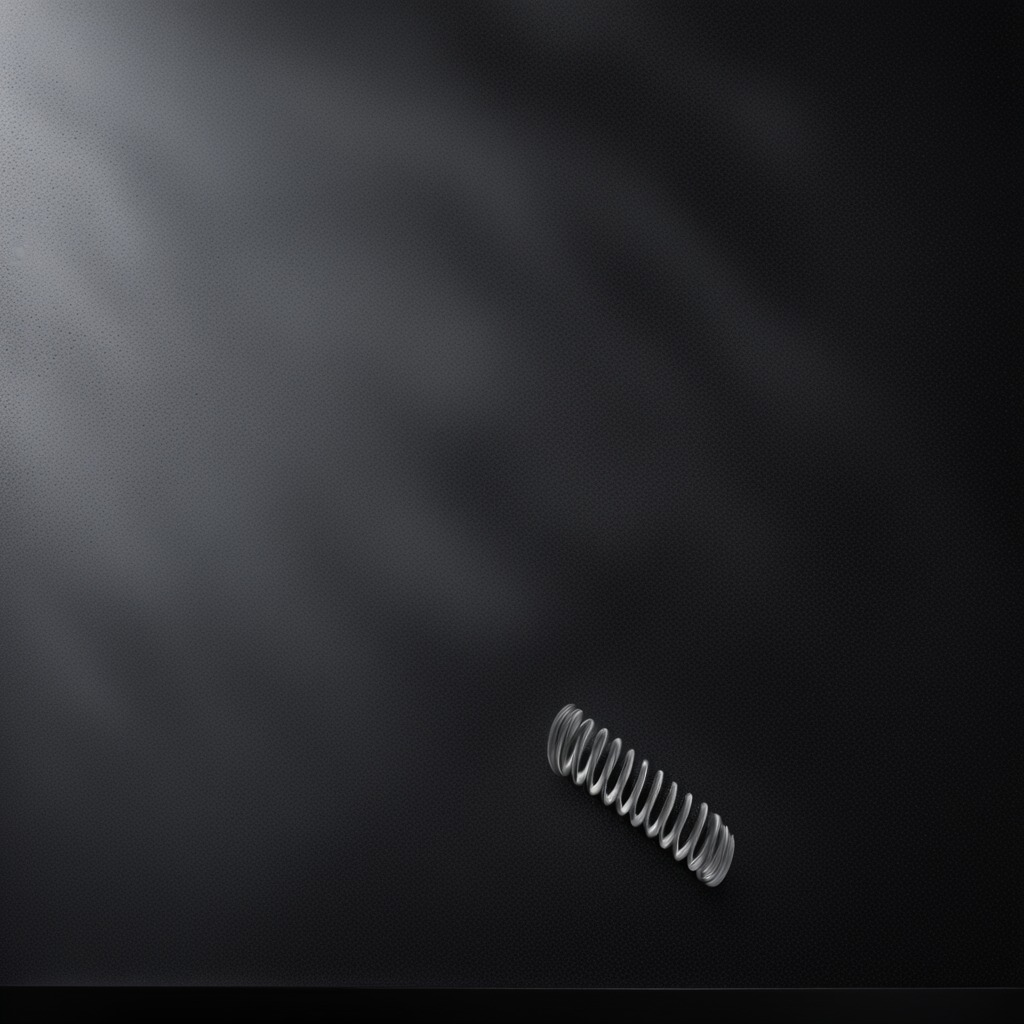
A coiled metal spring is lying on the clean granite tabletop.